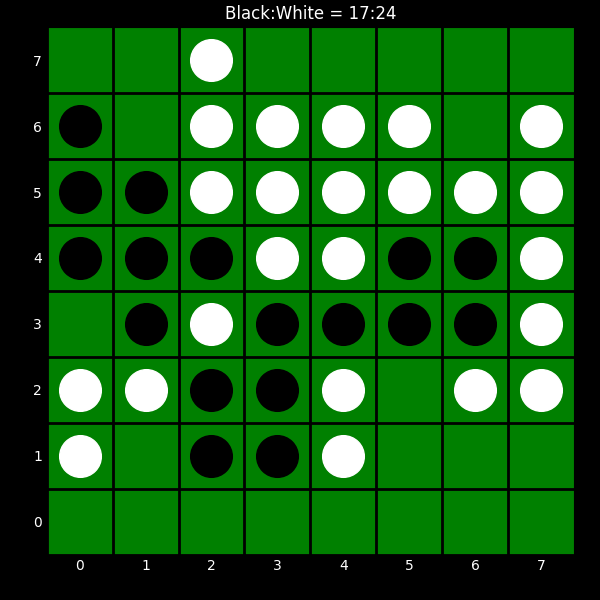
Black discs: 17
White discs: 24